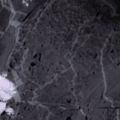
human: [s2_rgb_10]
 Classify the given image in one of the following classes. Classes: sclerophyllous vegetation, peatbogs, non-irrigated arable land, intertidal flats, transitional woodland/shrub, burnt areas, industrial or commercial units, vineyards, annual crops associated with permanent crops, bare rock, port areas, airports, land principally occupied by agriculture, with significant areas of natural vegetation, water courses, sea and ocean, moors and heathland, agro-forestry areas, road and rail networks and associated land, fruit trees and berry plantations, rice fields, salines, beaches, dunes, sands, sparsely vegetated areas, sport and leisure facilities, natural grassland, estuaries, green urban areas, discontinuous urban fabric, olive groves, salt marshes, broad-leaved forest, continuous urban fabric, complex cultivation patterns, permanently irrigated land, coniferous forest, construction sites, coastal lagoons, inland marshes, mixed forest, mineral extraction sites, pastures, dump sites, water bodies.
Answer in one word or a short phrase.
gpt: sea and ocean